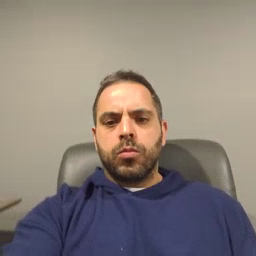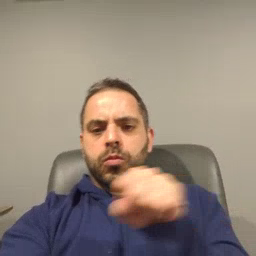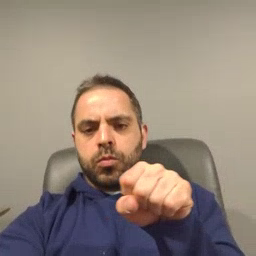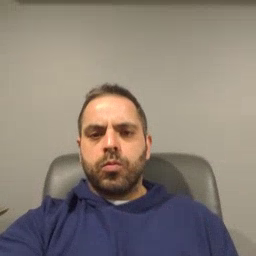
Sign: shoe